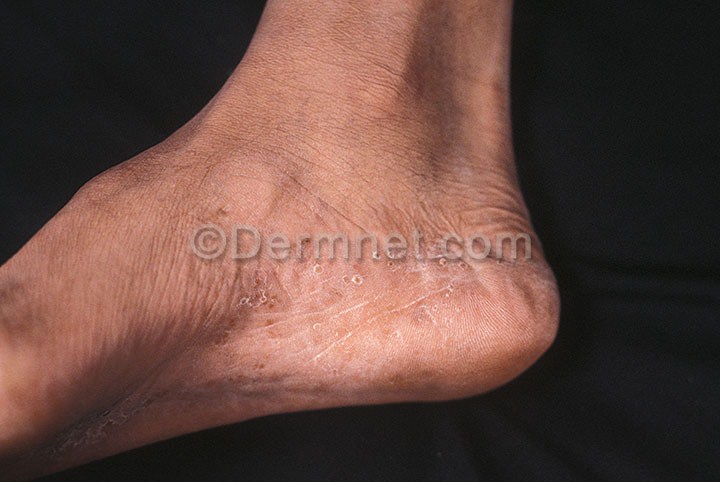
Disease: Tinea Ringworm Candidiasis and other Fungal Infections